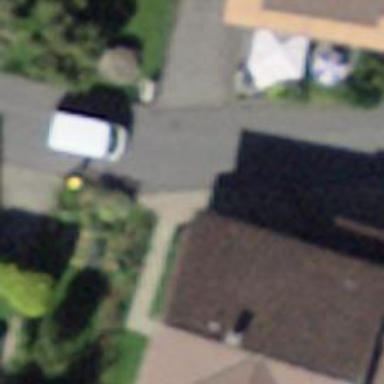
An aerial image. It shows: Post box is visible.